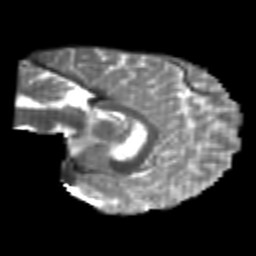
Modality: T2w
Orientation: sagittal
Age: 23
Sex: female
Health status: healthy
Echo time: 0.074 s